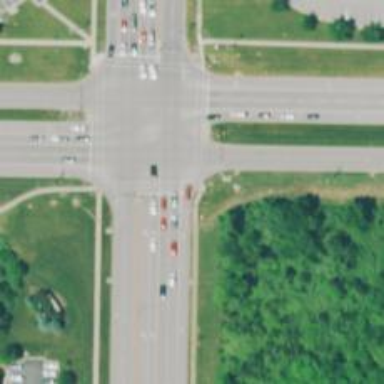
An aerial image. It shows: Solid stop line on the road.